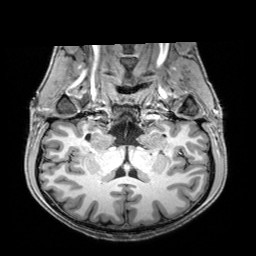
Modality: T1w
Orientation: sagittal
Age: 26
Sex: male